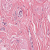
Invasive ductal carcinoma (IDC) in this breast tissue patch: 0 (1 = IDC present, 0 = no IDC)